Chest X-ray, AP view. Patient: 46 years old, sex M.
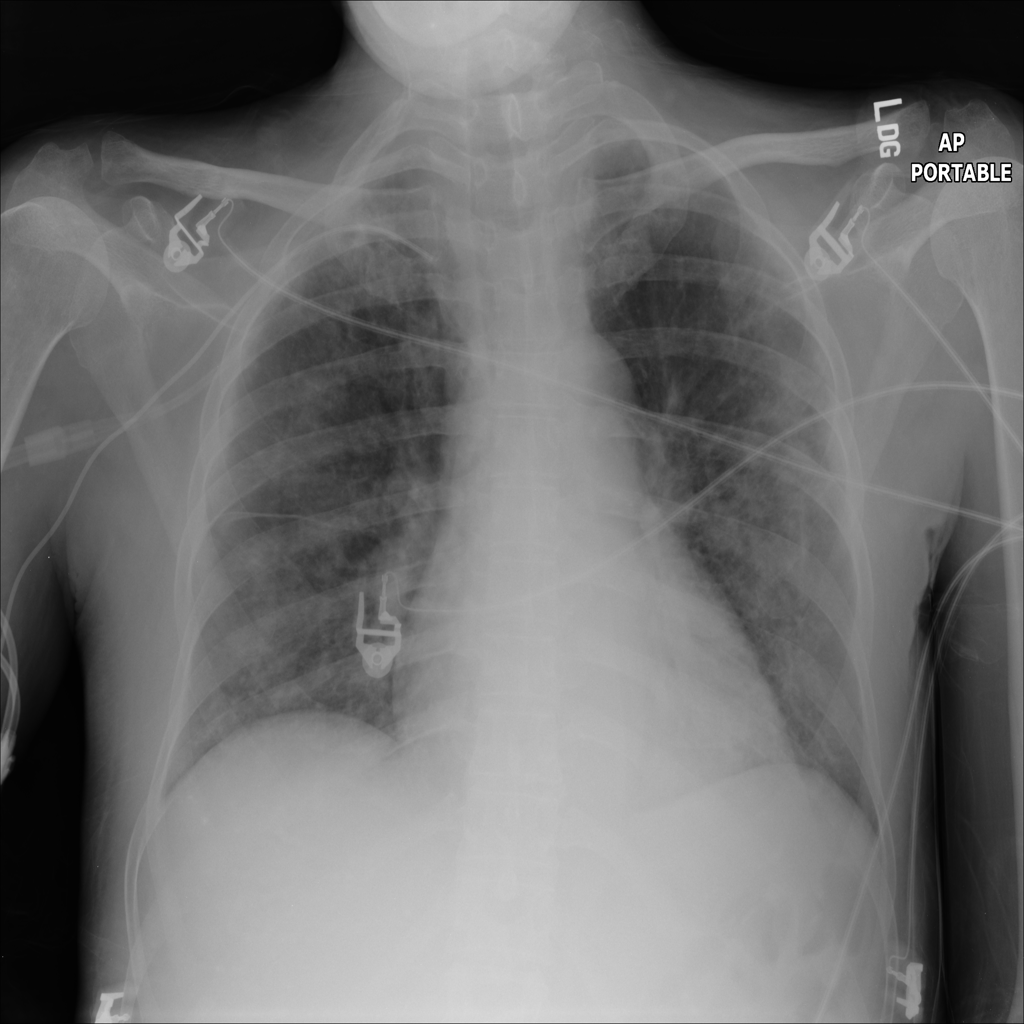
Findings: Infiltration